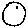
Label: moon